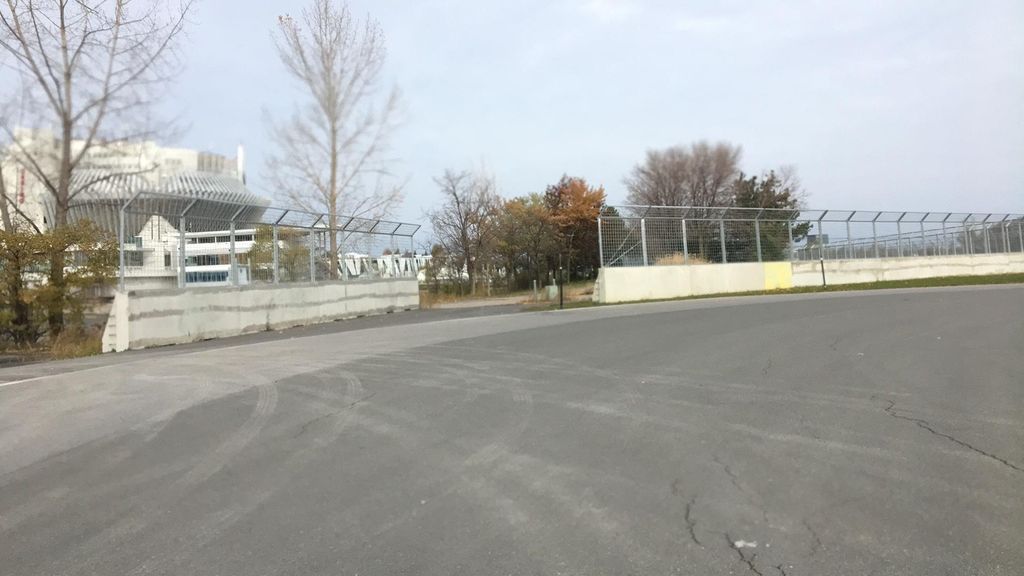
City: montreal